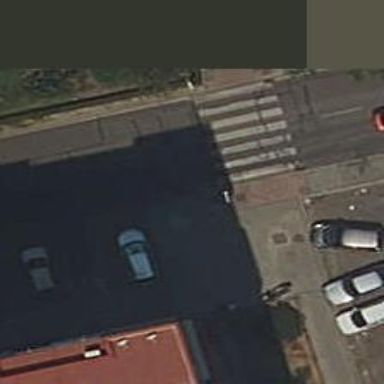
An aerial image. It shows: Zebra crossing on the road.